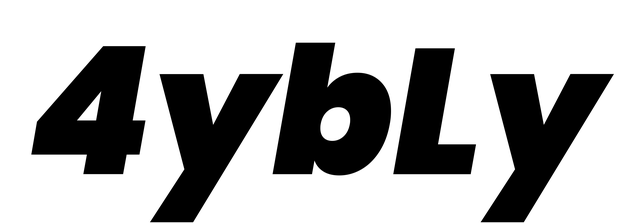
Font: Poppins-BlackItalic